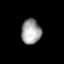
Tissue: skin
Cell type: Epithelial cells
Senescence score: 0.2717
Nuclear area (px): 484
Mean DAPI intensity: 159.905